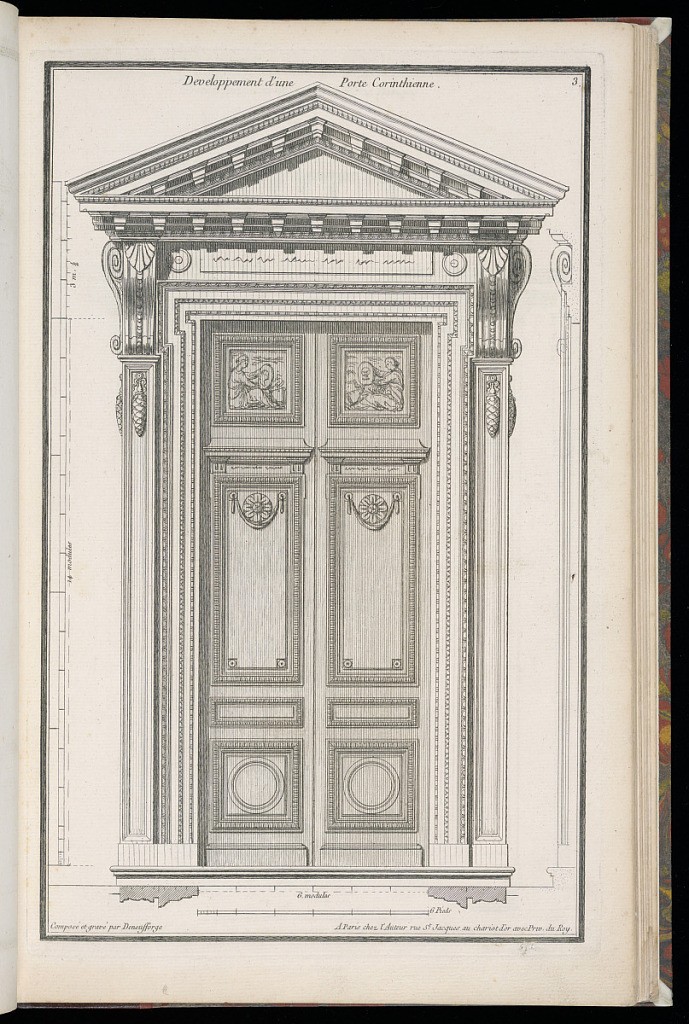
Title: Developpement d'une Porte Corinthienne
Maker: Jean-François de Neufforge, Flemish, 1714–1791
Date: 1768
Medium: Engraving on paper
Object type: Print
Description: Design for a door decorated in the Corinthian order and with bands of lamb tongue, bead course, carved classicizing scenes, and rosette ornament. The plate is signed and numbered.